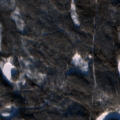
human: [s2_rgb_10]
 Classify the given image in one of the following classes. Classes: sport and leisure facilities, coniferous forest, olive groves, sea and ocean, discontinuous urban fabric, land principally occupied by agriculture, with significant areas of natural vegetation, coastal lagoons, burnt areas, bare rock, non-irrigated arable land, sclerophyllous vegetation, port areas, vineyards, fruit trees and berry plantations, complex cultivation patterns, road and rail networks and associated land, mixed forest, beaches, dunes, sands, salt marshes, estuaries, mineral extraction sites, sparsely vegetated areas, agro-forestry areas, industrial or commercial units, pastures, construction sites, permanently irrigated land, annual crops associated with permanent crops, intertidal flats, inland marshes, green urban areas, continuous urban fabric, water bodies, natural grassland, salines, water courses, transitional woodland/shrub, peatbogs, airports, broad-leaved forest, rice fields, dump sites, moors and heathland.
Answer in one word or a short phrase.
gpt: coniferous forest